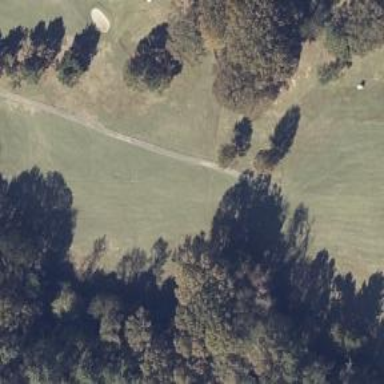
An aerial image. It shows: View of golf hole.